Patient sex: M
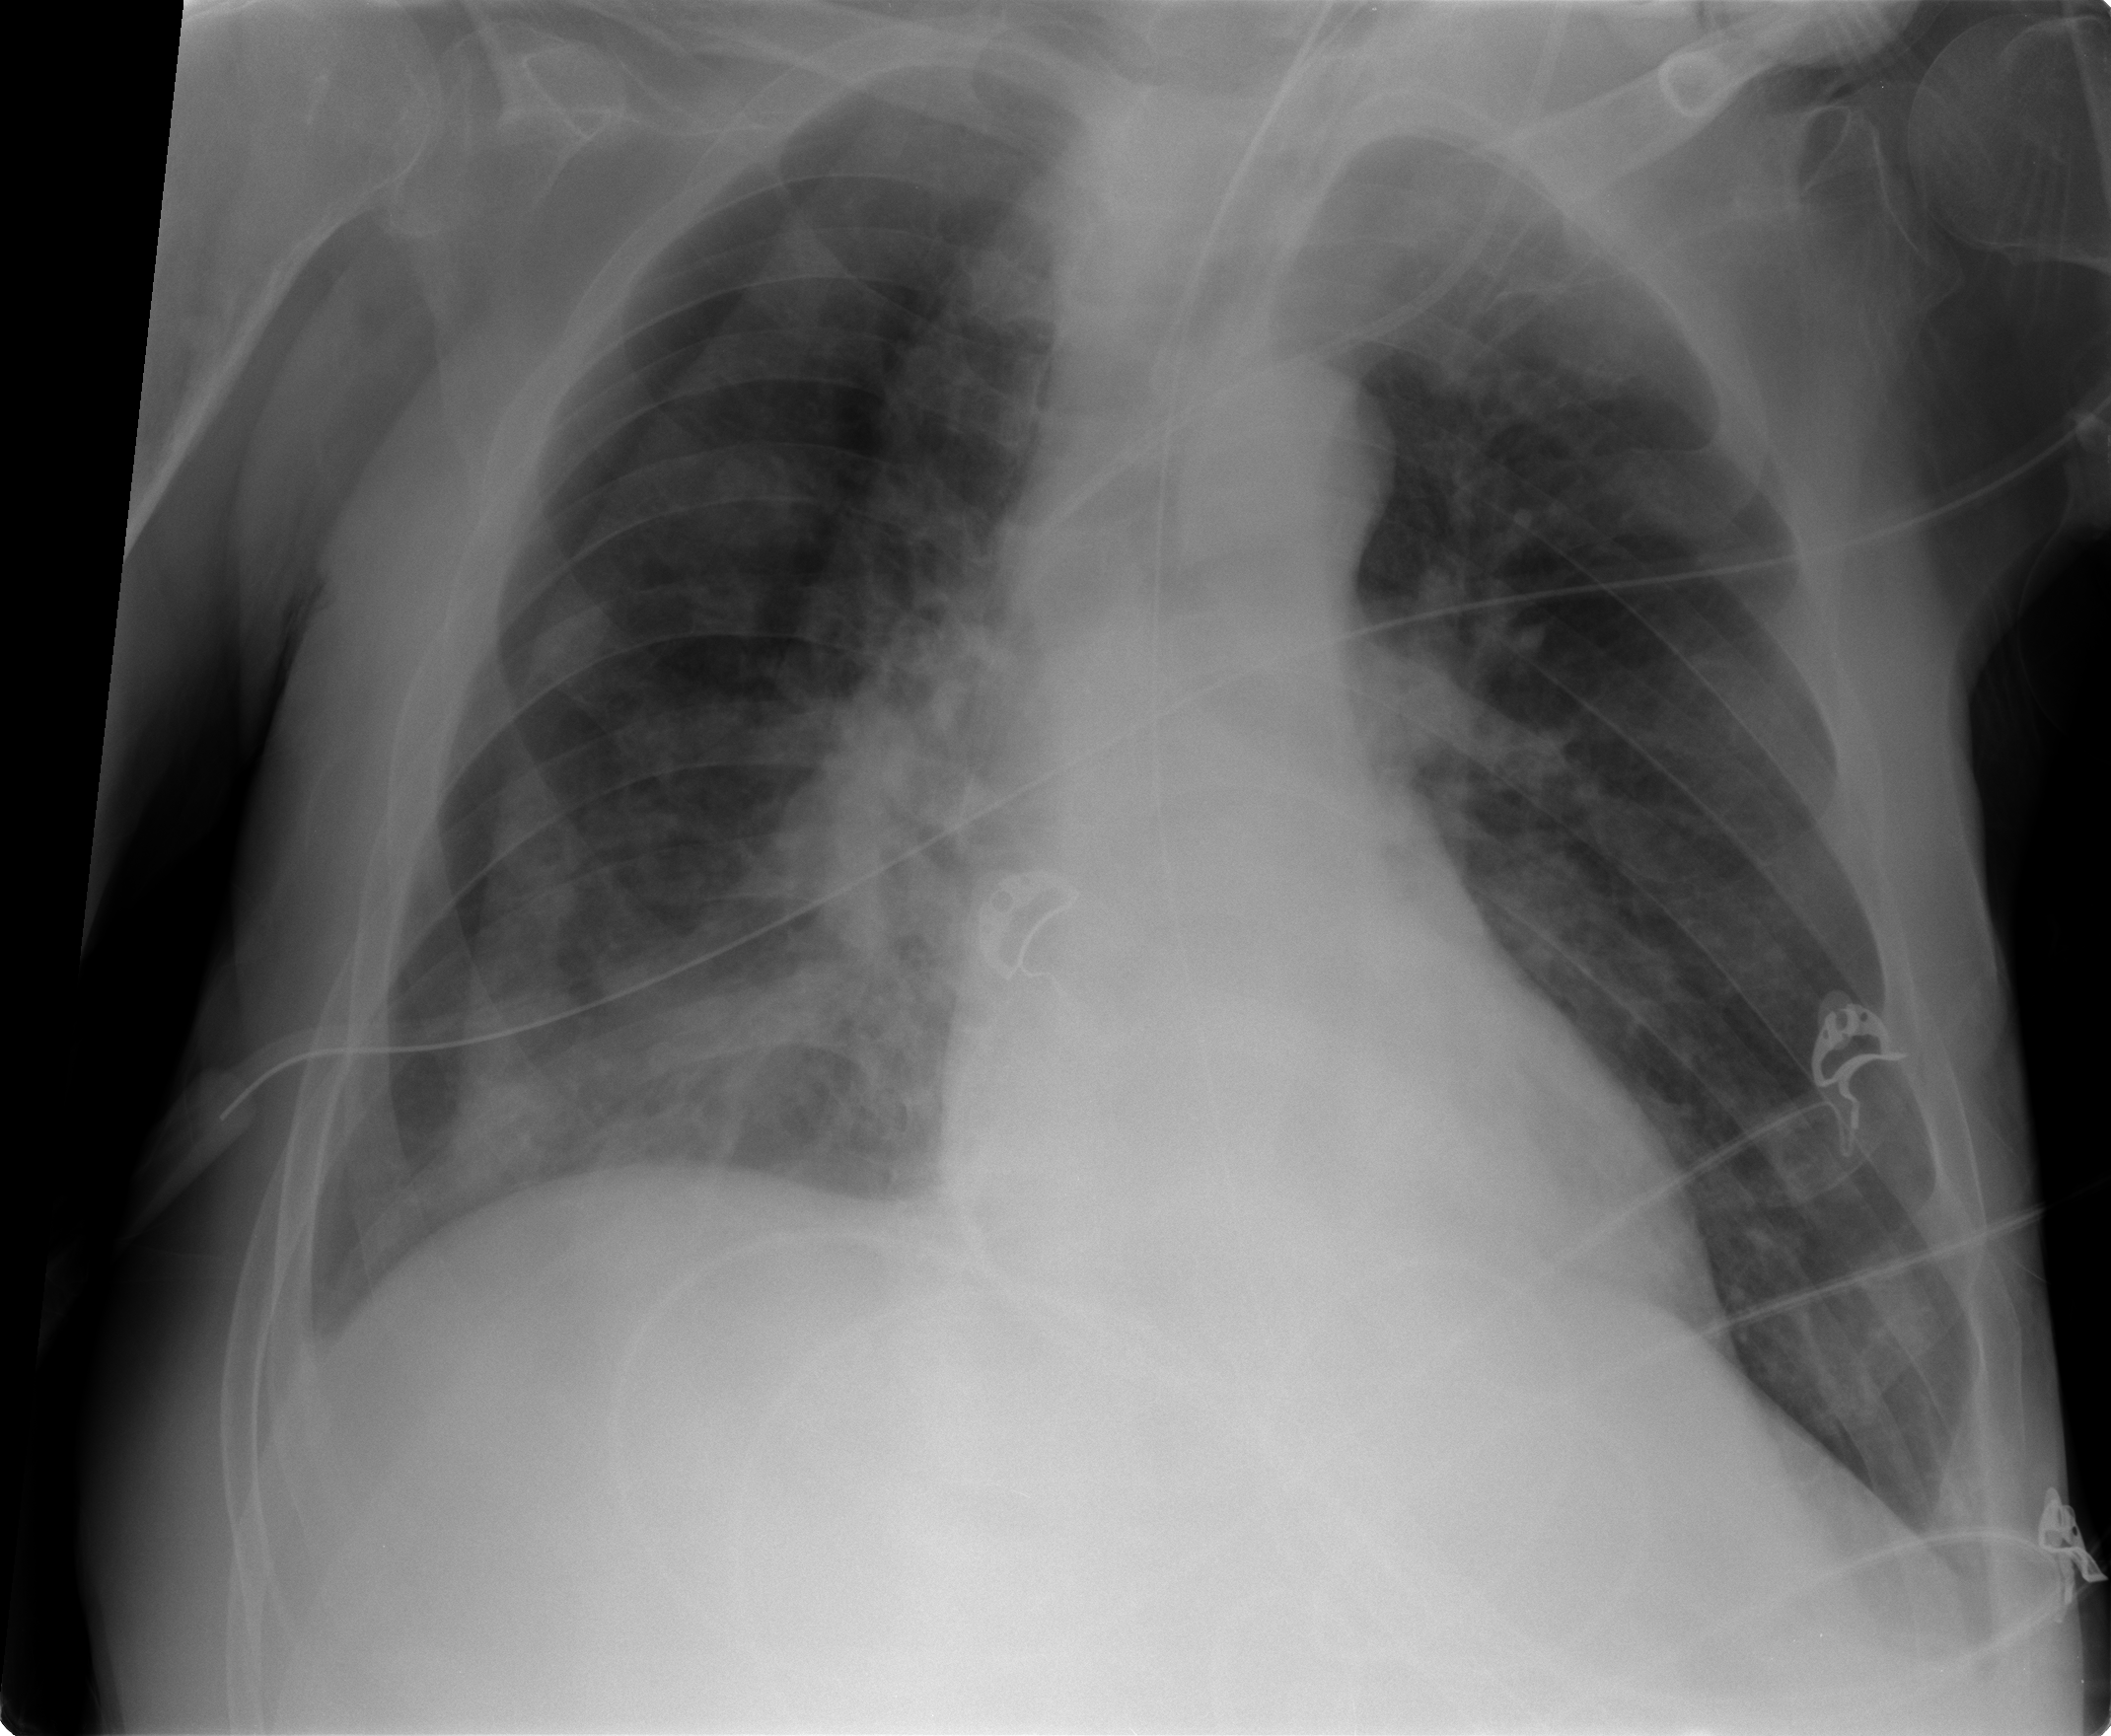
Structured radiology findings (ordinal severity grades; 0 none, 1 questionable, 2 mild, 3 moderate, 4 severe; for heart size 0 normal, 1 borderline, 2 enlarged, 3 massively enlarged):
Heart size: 0
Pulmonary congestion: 2
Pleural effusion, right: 0
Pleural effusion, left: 0
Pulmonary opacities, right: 2
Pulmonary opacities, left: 0
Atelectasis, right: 2
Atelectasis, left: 2